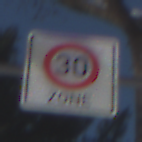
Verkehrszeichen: BeginnZone30
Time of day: MorningAfternoon
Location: Outdoor (Special)
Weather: Clear
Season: Winter
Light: Natural